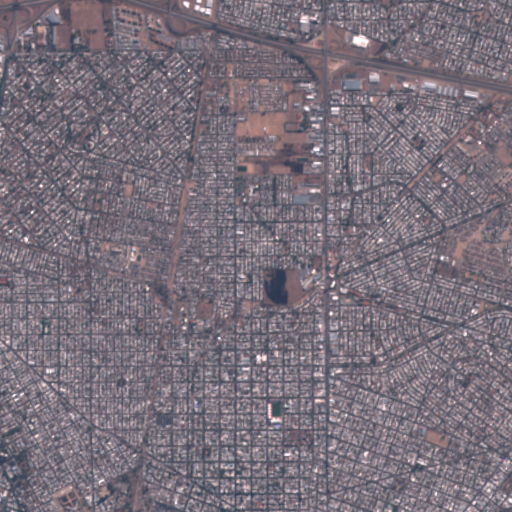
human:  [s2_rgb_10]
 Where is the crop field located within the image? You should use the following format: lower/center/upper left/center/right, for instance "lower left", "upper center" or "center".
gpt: The crop field is located in the upper left of the image.
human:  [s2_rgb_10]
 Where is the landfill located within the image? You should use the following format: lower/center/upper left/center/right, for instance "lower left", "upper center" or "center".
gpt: The landfill is located in the center of the image.
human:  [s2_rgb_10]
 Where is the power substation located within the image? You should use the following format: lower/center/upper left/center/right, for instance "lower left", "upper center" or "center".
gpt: The power substation is located in the center right of the image.
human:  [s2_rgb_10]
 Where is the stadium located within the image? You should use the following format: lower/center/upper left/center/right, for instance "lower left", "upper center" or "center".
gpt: The stadium is located in the lower center of the image.
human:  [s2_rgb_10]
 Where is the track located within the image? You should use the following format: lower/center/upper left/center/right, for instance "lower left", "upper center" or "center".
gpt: The track is located in the center right of the image.
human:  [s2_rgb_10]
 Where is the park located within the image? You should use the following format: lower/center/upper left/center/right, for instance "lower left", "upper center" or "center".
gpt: There is no park in the image.